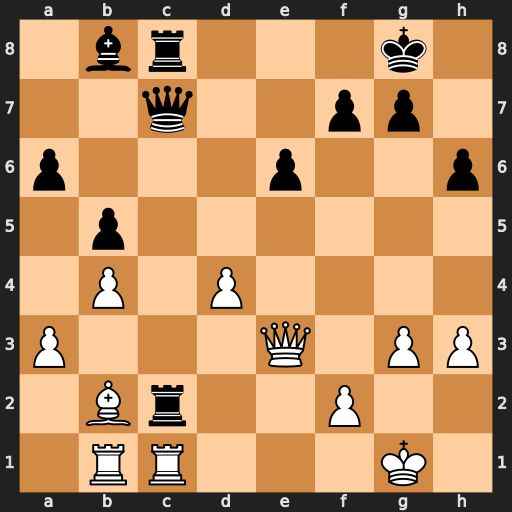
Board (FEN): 1br3k1/2q2pp1/p3p2p/1p6/1P1P4/P3Q1PP/1Br2P2/1RR3K1
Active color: w
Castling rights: -
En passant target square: -
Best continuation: Rxc2 Qxc2 Rc1 Qxc1+ Bxc1